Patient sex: M
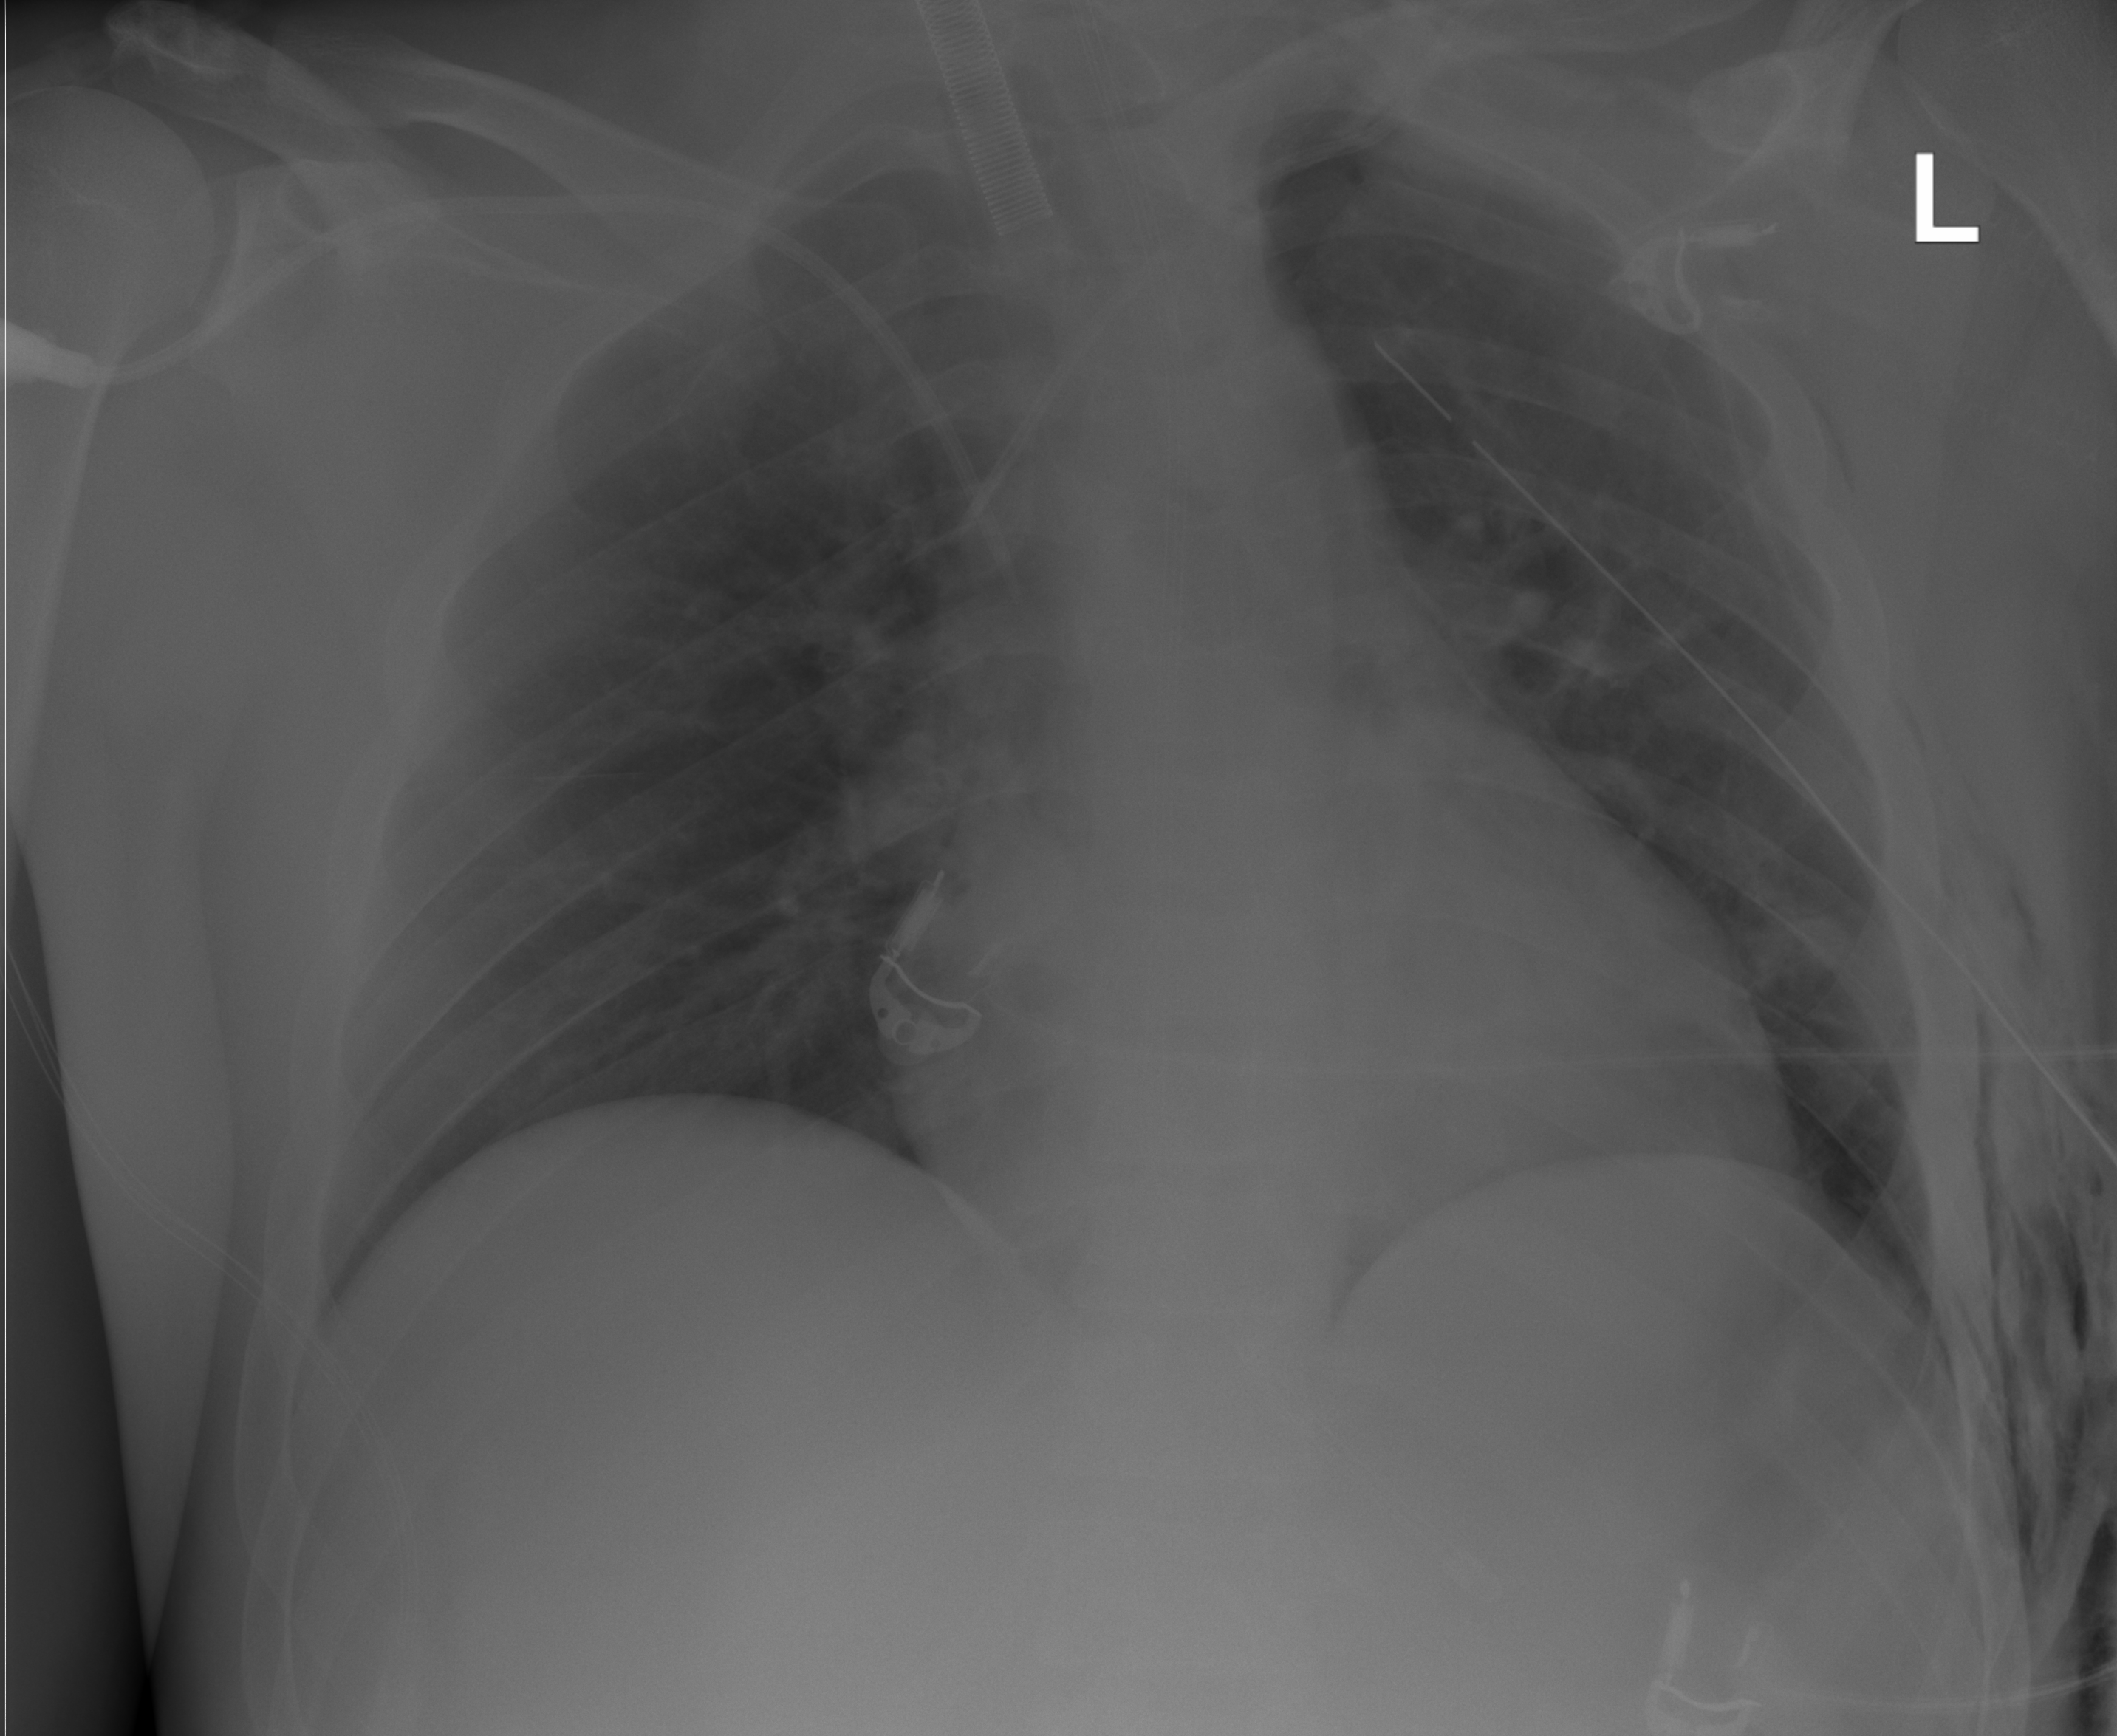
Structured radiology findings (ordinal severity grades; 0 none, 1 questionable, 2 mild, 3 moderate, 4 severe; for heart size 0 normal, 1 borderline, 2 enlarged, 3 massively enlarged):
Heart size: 0
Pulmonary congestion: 0
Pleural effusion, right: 0
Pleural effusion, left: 0
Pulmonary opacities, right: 0
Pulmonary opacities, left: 0
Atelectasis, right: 0
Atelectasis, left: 2